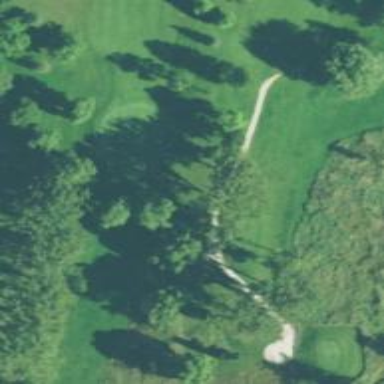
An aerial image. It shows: Path for golf carts.